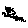
Label: hexagon